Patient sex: F
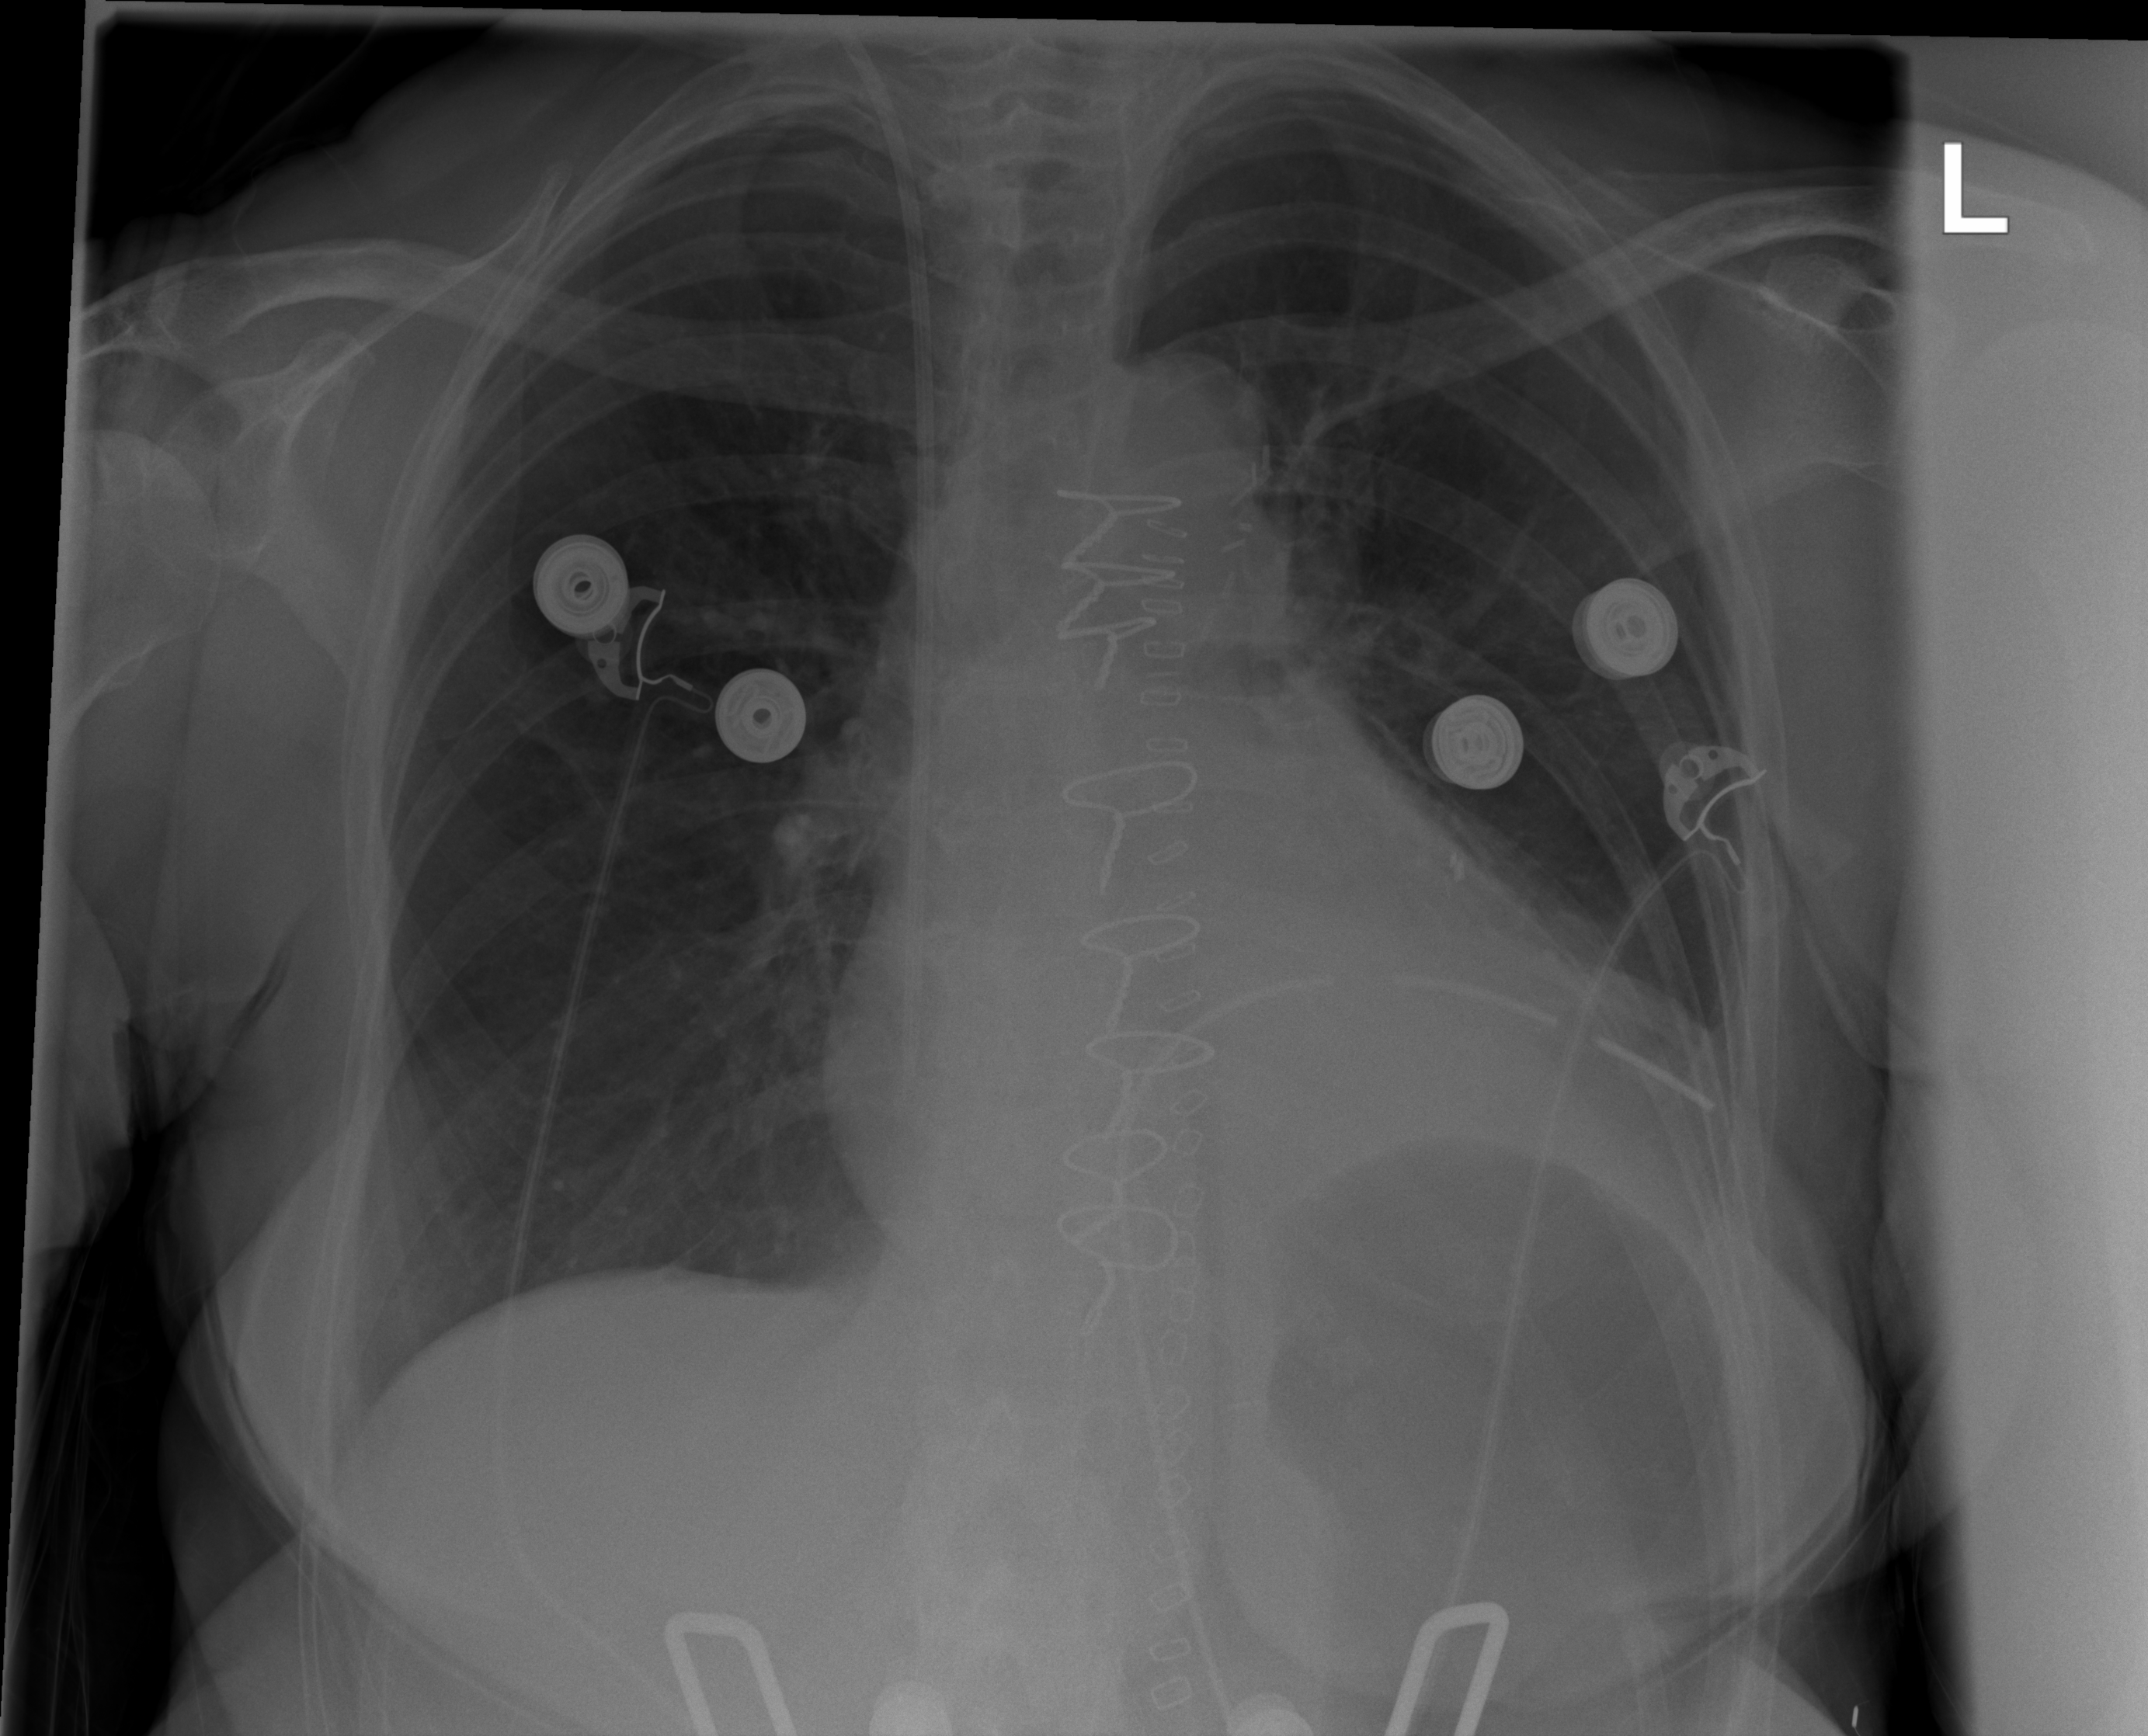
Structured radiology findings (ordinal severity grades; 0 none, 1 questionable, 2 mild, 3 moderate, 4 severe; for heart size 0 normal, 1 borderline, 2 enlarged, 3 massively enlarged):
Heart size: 2
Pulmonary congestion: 0
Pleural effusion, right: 0
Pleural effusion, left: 2
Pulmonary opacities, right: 0
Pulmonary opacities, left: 0
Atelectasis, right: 2
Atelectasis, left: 2